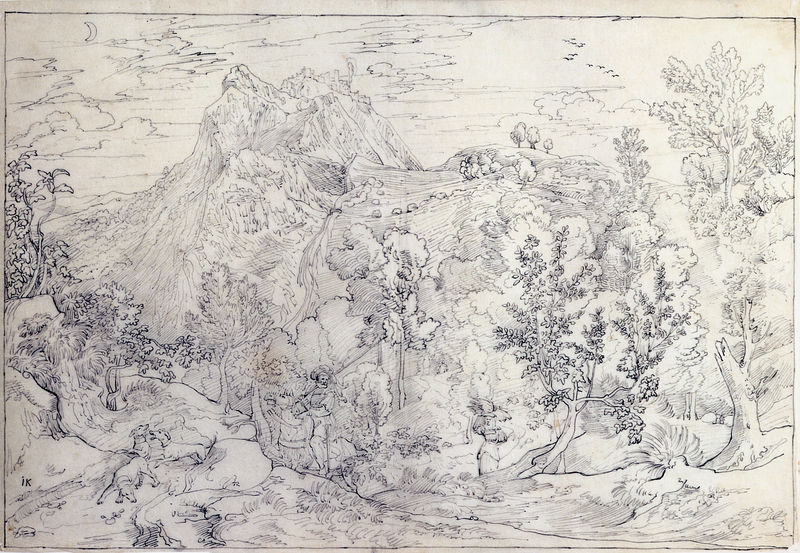
Titel: Blick auf Civitella
Künstler: Joseph Anton Koch
Standort: Schweinfurt
Institution: Museum Georg Schäfer
Schlagwörter: baum, berg, blau, blätter, feder, felsen, himmel, laub, mann, wasser, weiß, wolken, bäume, fluss, landschaft, menschen, frau, hut, schwarz, skizze, zeichnung, gras, hund, hunde, schloss, tiere, weg, wiese, alt, mensch, rembrandt, stein, bach, erde, horizont, natur, strauch, vögel, gebüsch, renaissance, tal, wald, anhöhe, fliegen, pferd, reiter, zügel, italien, stab, studie, abhang, berge, fels, gebirge, gipfel, grafik, graphik, schlucht, weis, idylle, figuren, romantik, lanze, fein, hoch, tusche, mond, alpen, lithographie, mondsichel, sichel, schraffur, radierung, stich, bleistift, entwurf, ritter, jagd, jäger, laubbäume, hot, wei?, spaziergänger, meute, kupferstich, bär, hirte, stumpf, baumstumpf, schar, leonardo da vinci, frühe neuzeit, böume, ik, sichek